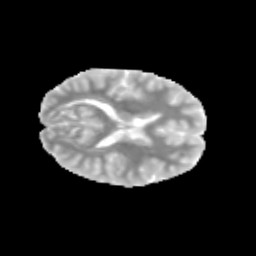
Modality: MD
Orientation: axial
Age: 11
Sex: male
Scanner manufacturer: siemens
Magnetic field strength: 3 T
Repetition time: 3.8 s
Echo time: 0.07 s